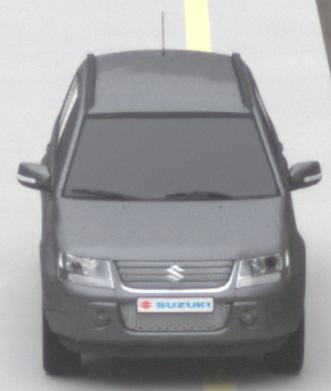
Make: Suzuki
Model: Grand Vitara
Detailed model: Gen. 1 JT
Model produced from: 2009
Model produced until: 2012
Doors: 5
Color: gray
Road condition: dry road
Daytime: morning or afternoon
Contrast: low contrast